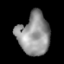
Tissue: lung
Cell type: Epithelial cells
Senescence score: 0.1859
Nuclear area (px): 1279
Mean DAPI intensity: 146.571